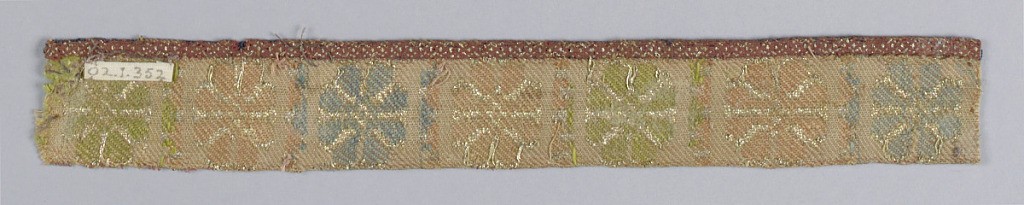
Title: Band
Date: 14th century
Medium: silk, linen, metallic Technique: complementary weft 3/1 twill; warp twined band sewn to this piece
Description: Rosettes in different colors.